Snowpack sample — Loveland Pass, Silver Plume, Colorado, USA (2/11/26, 12:00 PM MST)
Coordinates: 39.663, -105.886
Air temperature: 35 °F
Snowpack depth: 82 cm
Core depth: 20 cm
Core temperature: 17.6 °F
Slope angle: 13°, slope face: 12°
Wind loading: high
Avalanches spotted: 1
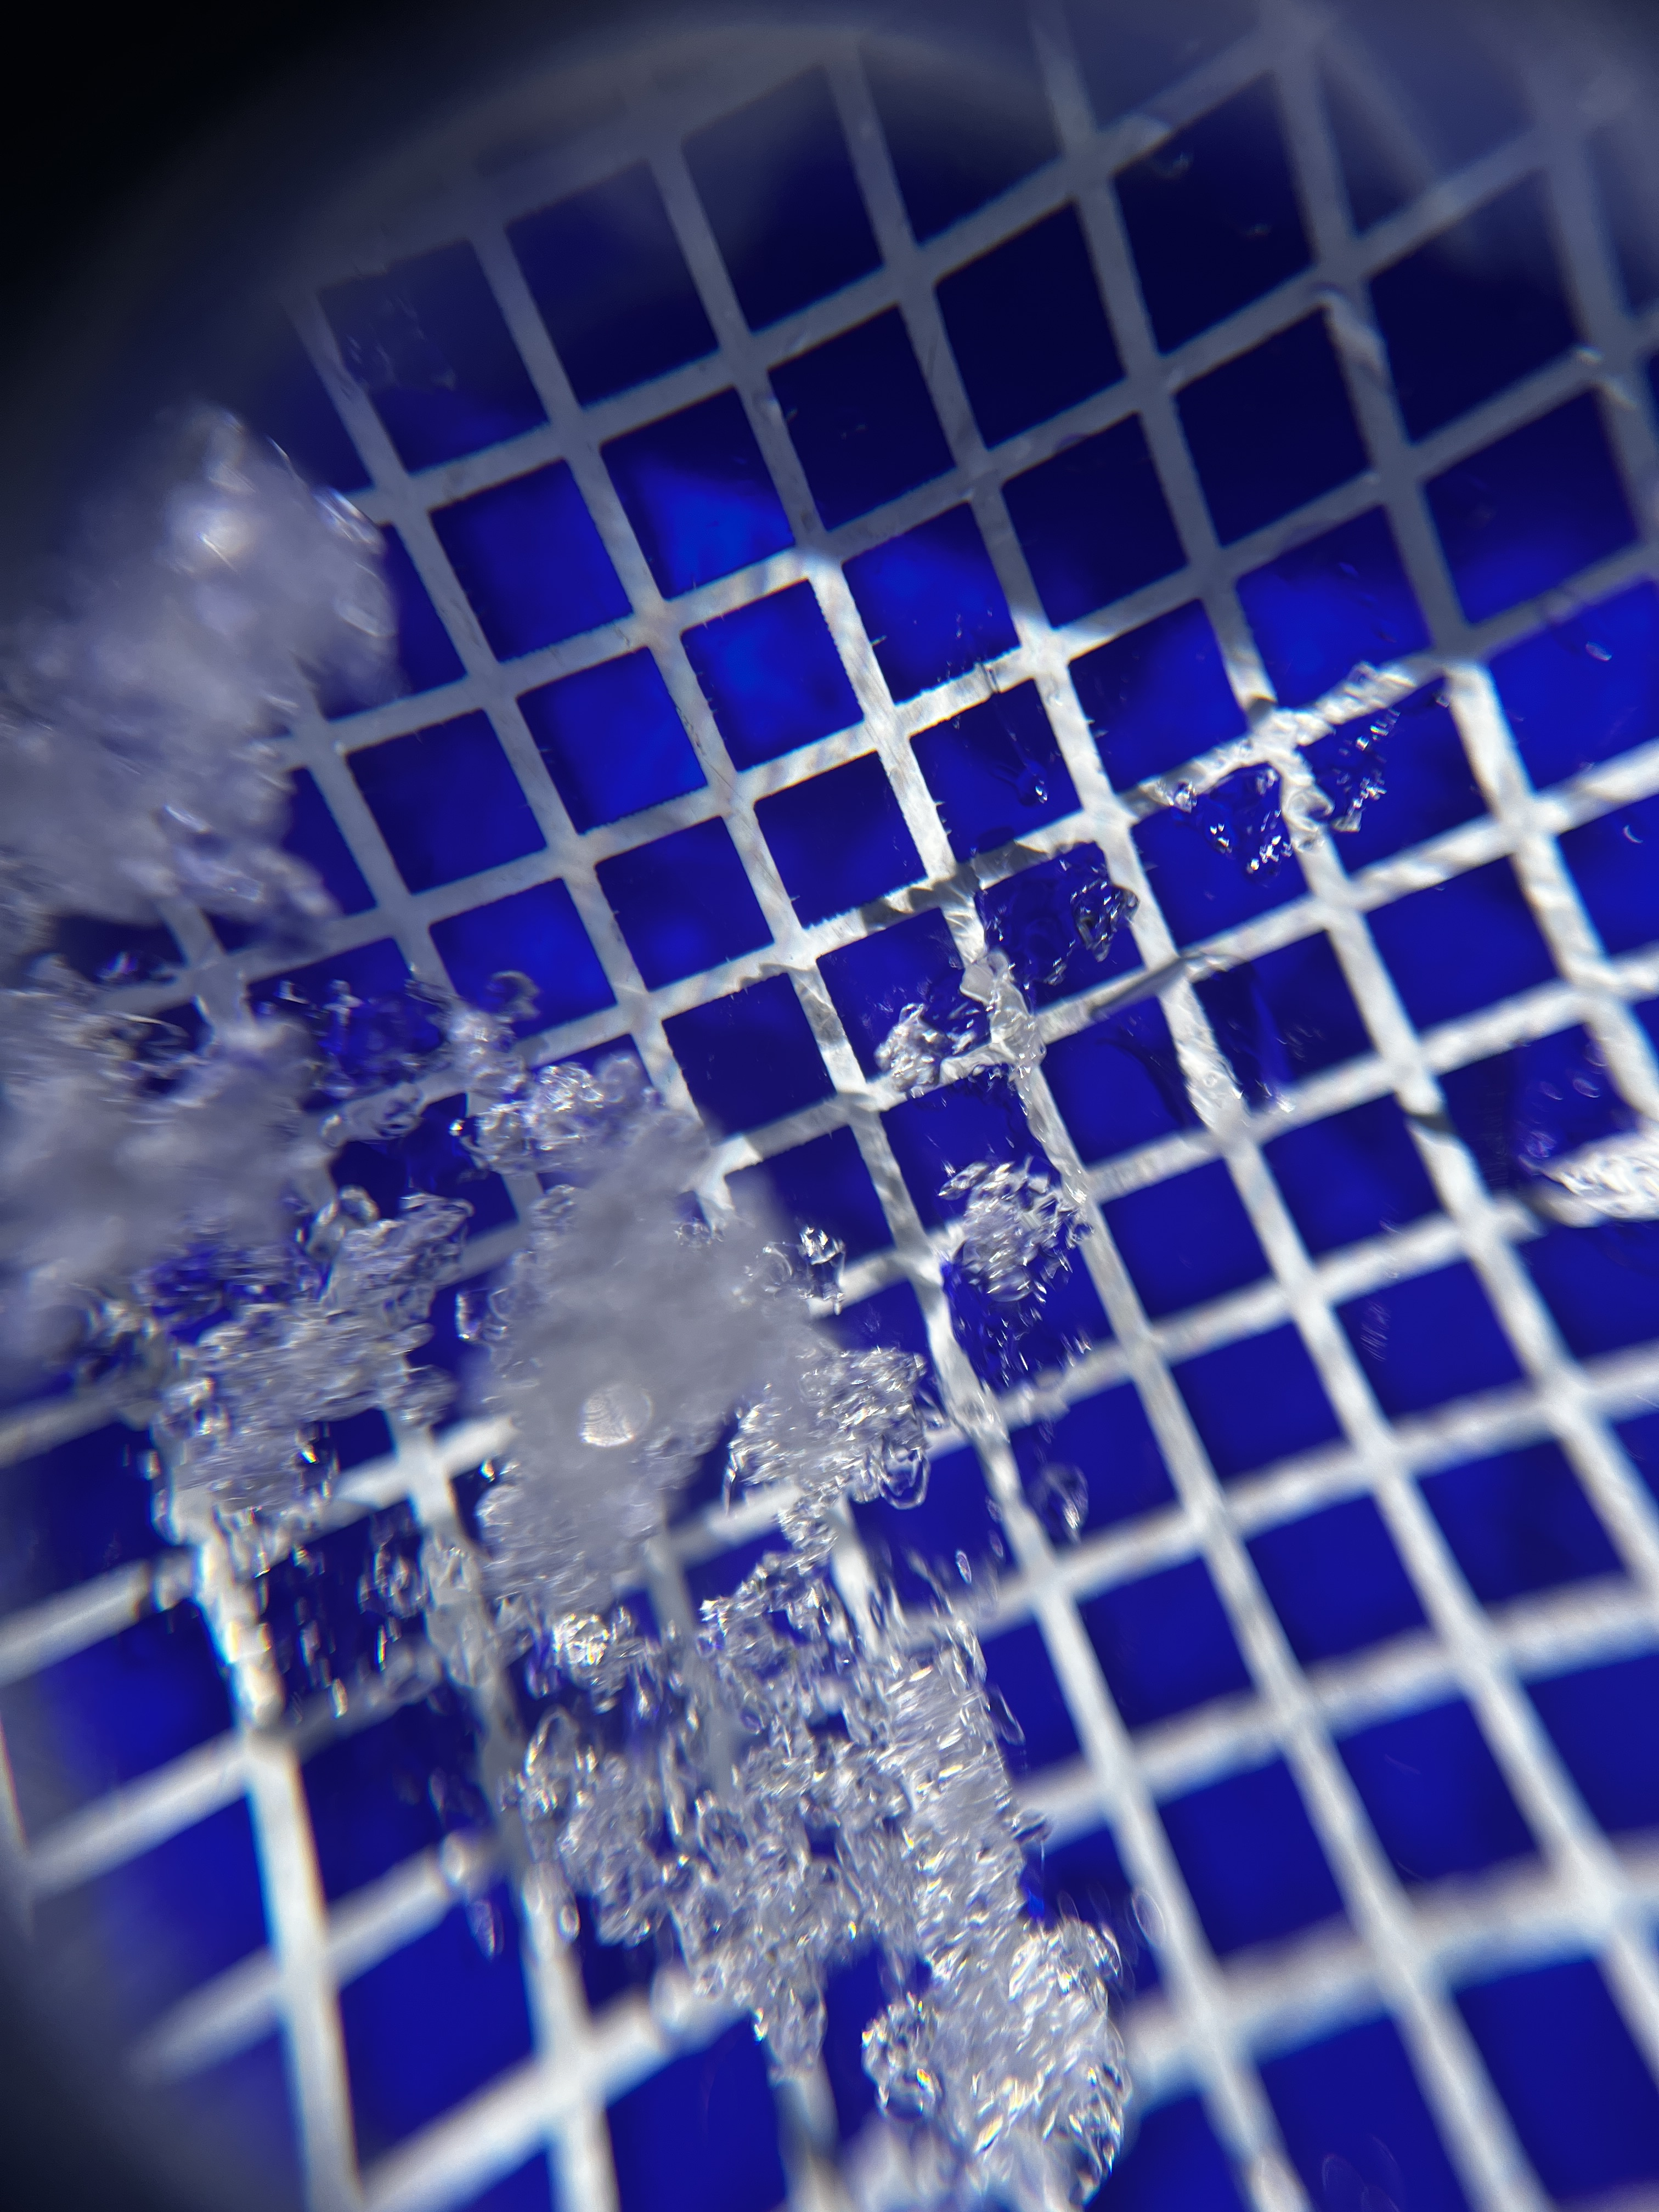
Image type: magnified_profile
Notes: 1 small avalanche spotted on the north side of the bowl, lots of wind loading